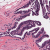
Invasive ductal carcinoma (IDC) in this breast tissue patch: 0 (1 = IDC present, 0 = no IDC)